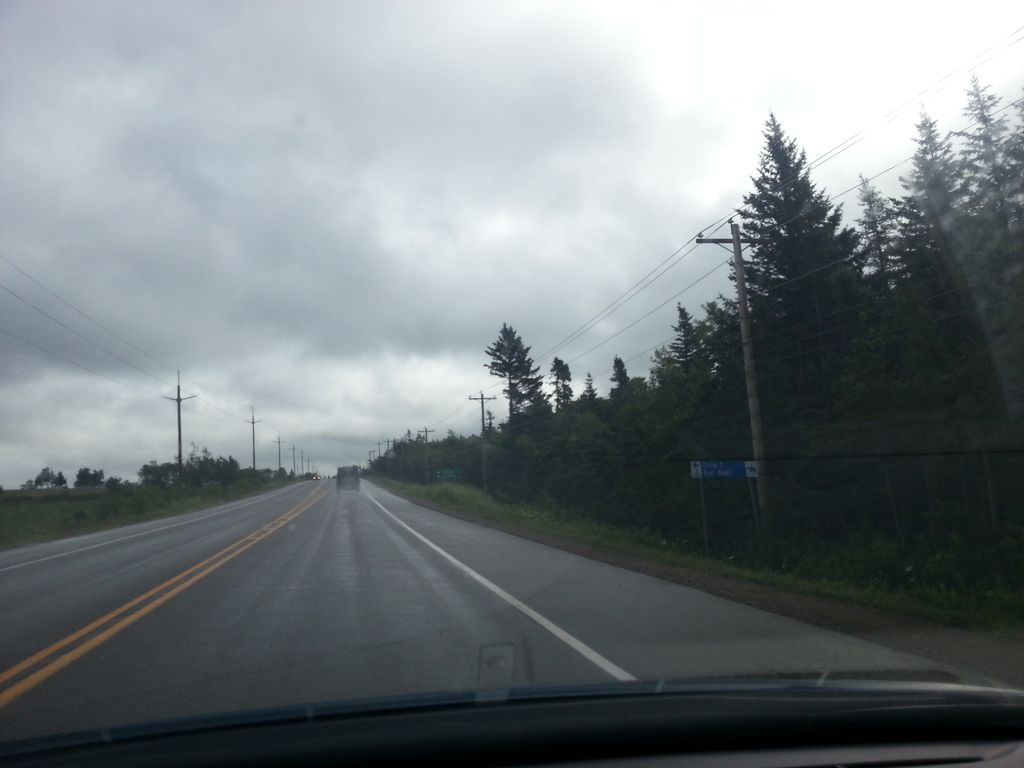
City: charlottetown